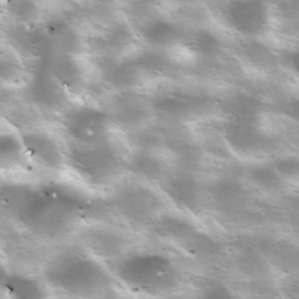
Label: non_frost